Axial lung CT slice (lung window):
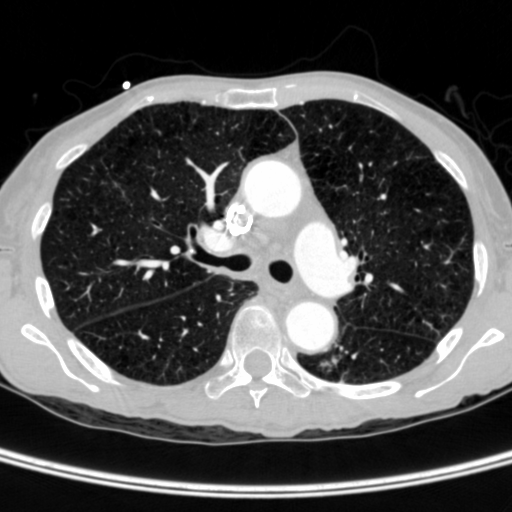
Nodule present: no